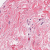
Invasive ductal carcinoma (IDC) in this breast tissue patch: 0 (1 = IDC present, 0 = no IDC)